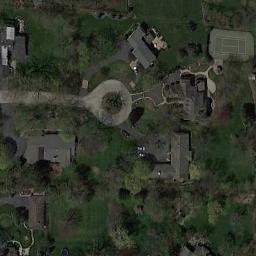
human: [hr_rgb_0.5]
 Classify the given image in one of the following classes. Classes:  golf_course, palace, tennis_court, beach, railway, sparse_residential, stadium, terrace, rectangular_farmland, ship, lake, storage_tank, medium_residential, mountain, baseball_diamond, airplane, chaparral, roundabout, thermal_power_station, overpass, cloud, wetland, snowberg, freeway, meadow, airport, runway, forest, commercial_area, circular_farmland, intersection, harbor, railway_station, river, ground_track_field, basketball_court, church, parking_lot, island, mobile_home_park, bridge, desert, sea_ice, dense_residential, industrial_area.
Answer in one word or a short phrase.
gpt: medium_residential